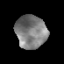
Tissue: prostate
Cell type: T cells
Senescence score: 0.3208
Nuclear area (px): 996
Mean DAPI intensity: 127.215